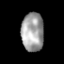
Tissue: lung
Cell type: Others
Senescence score: 0.2263
Nuclear area (px): 842
Mean DAPI intensity: 161.202